Interaction volume radius: 10 \u00c5
Interaction volume height: 20 \u00c5
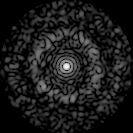
Disorder parameter: 0.8058